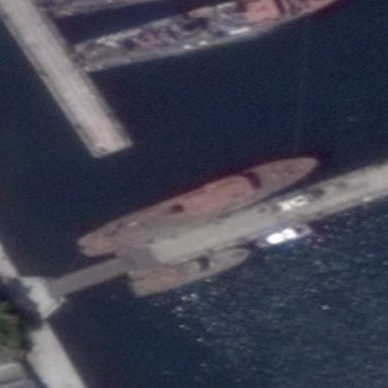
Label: civil